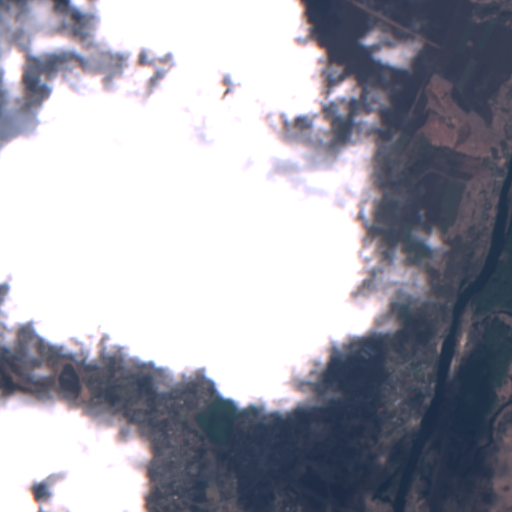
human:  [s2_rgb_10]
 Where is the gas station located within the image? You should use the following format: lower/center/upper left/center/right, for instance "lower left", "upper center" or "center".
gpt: The gas station is located in the upper left of the image.
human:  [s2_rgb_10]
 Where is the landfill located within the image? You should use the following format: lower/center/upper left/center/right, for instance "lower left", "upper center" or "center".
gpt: The landfill is located in the upper left of the image.
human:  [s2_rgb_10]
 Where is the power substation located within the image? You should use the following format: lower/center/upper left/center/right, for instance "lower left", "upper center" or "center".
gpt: The power substation is located in the lower right of the image.
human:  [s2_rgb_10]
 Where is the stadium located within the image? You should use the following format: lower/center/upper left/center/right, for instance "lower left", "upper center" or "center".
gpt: The stadium is located in the center of the image.
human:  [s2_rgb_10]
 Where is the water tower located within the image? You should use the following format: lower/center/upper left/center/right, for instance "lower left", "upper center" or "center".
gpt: The water tower is located in the lower left of the image.
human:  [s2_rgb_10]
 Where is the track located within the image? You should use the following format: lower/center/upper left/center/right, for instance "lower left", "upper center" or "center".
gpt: There is no track in the image.